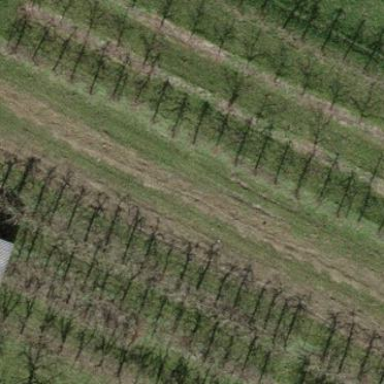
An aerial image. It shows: Orchard.